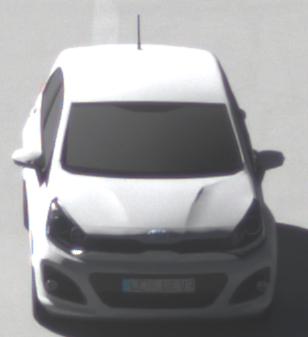
Make: KIA
Model: Rio 1.2
Detailed model: Rio (UB)
Model produced from: 2011/09
Model produced until: 2015/01
Doors: 3
Color: white
Road condition: dry road
Daytime: morning or afternoon
Contrast: high contrast